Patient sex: M
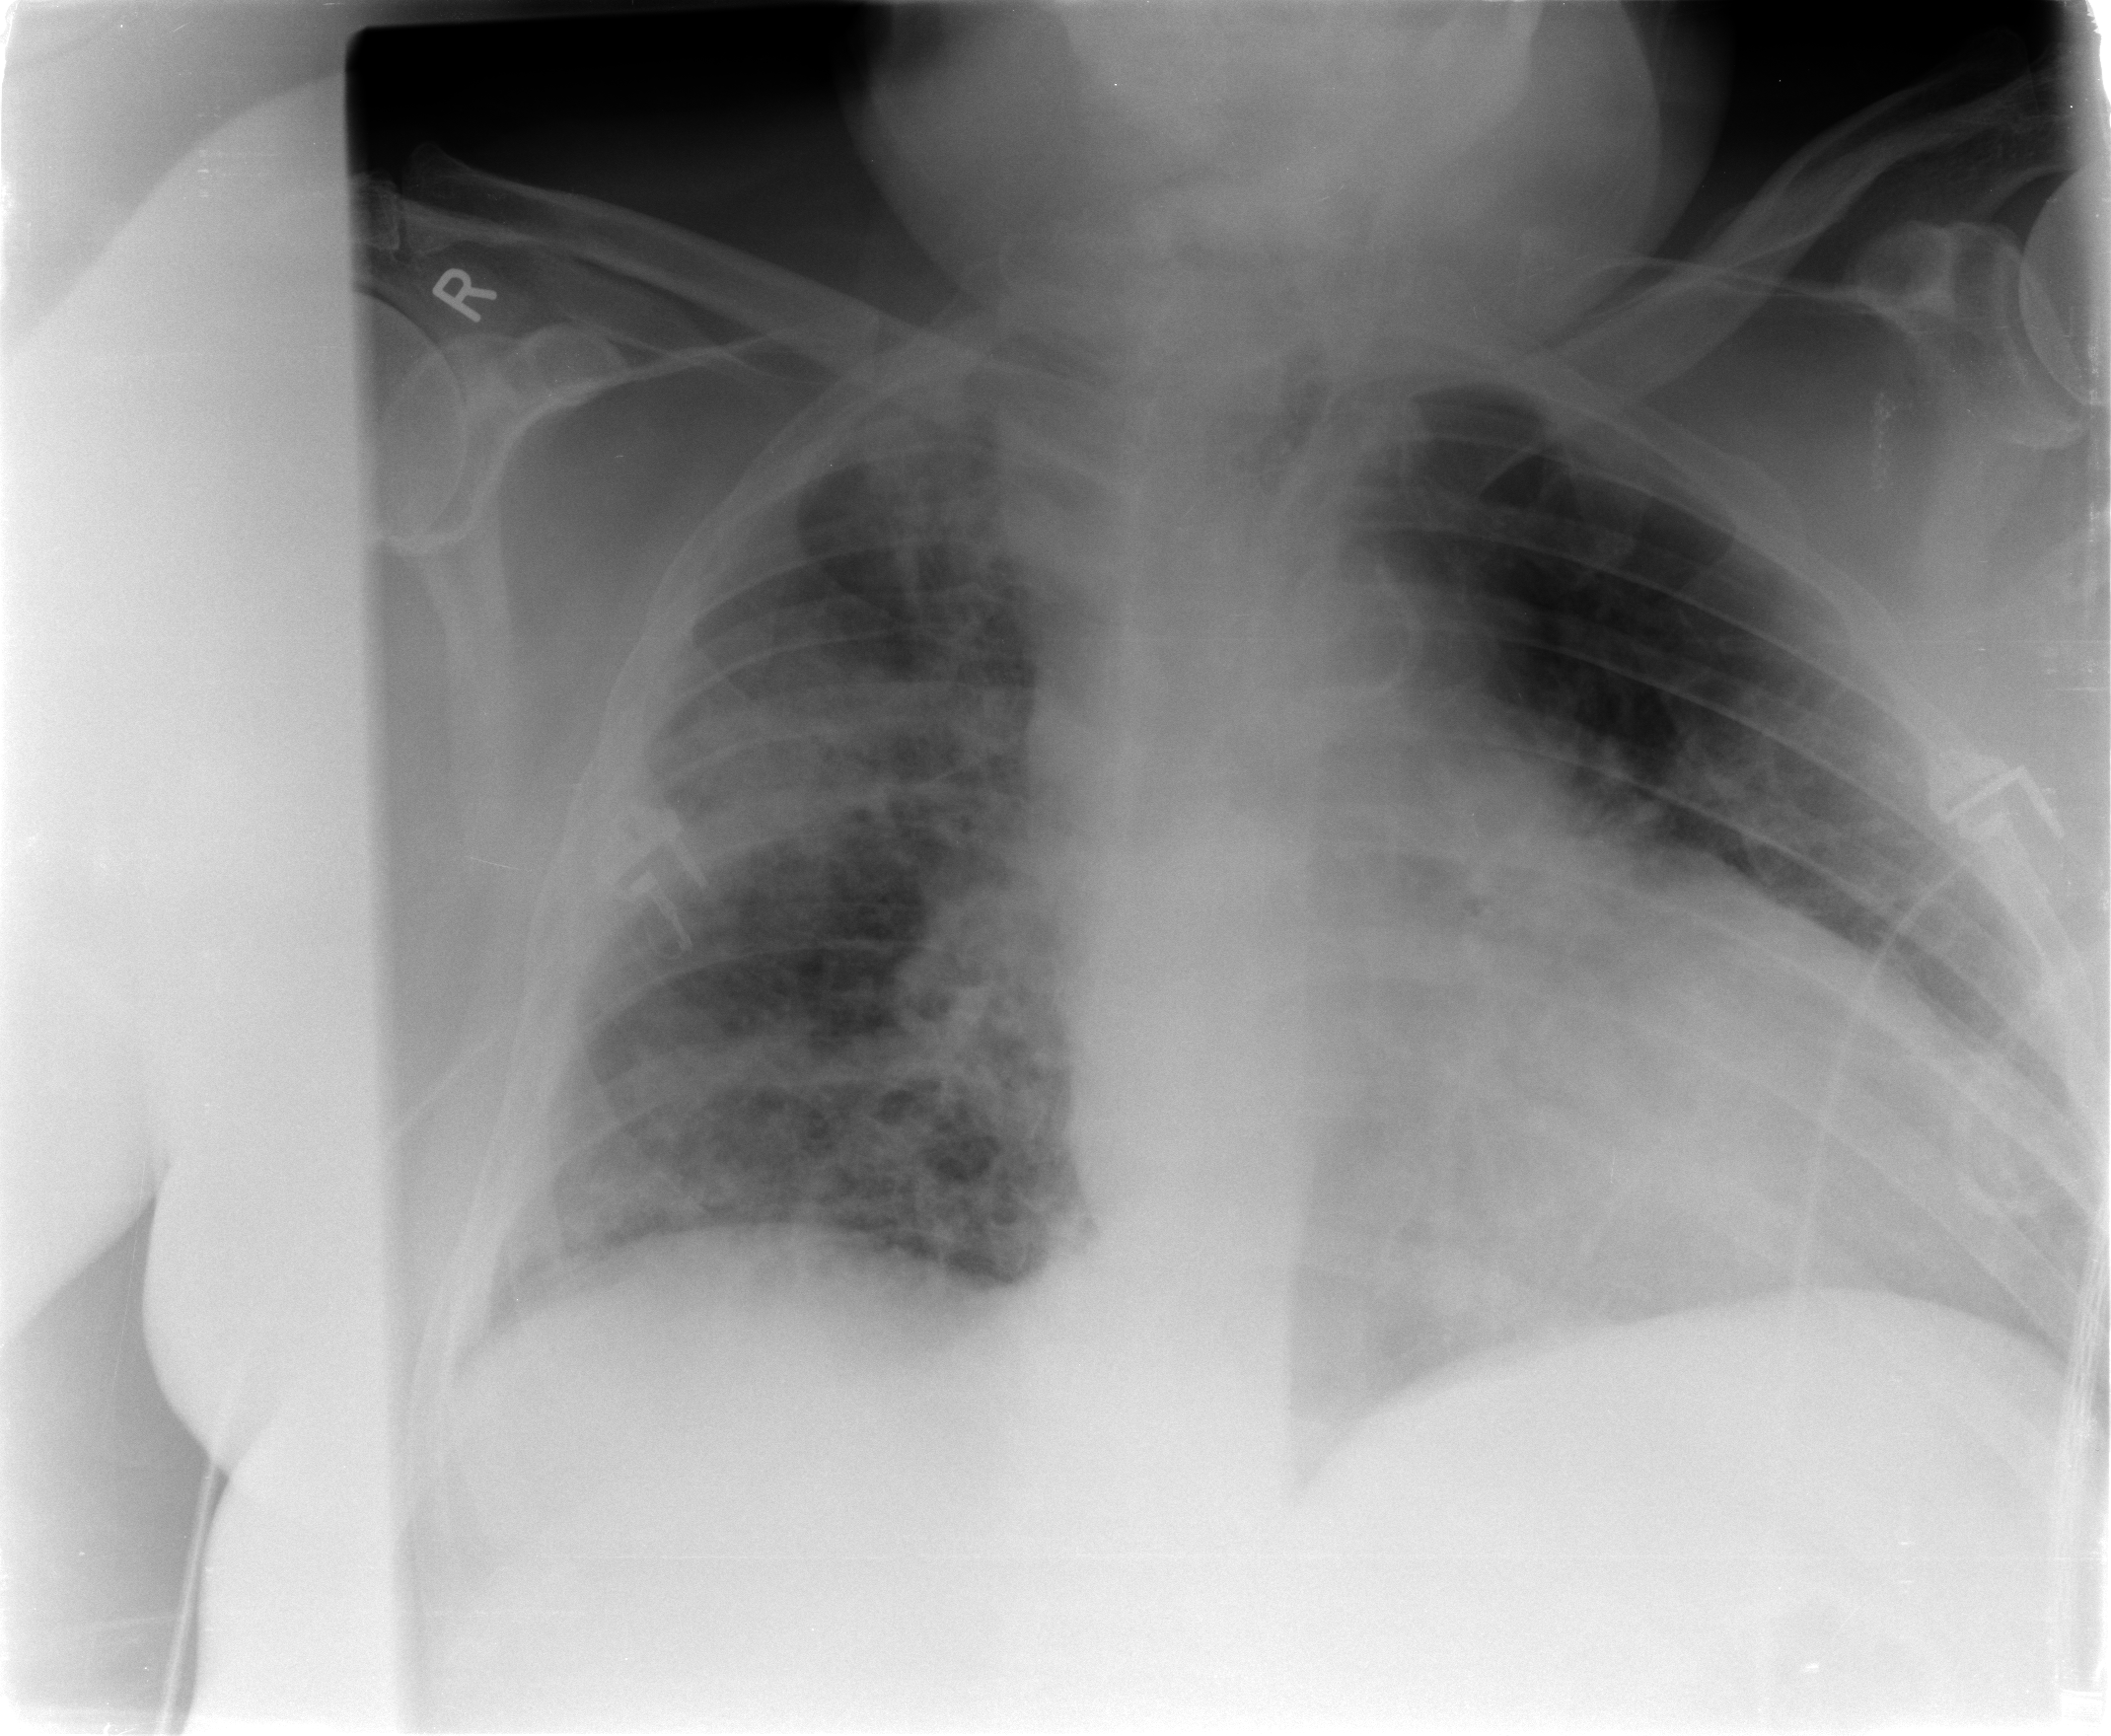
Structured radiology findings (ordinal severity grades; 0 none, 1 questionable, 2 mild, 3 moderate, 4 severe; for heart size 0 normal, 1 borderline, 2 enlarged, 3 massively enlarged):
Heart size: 2
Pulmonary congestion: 2
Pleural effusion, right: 2
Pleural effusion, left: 2
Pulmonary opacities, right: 3
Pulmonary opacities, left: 2
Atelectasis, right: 2
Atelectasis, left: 2